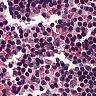
Metastatic tissue present: no